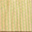
Piece: xx